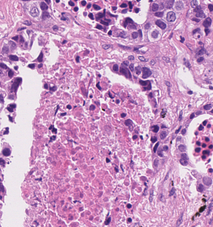
Tumor epithelial tissue: yes
Tumor-associated stroma tissue: yes
Normal tissue: no